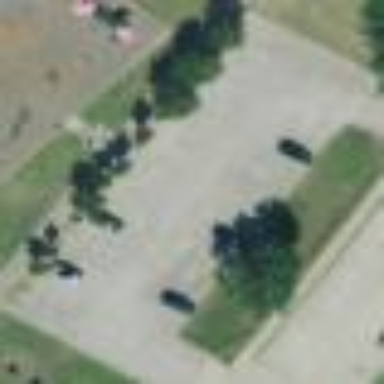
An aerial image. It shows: Parking area.